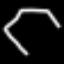
Label: diamond